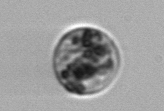
Label: Amoeba